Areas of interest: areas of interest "Sport and cultural"
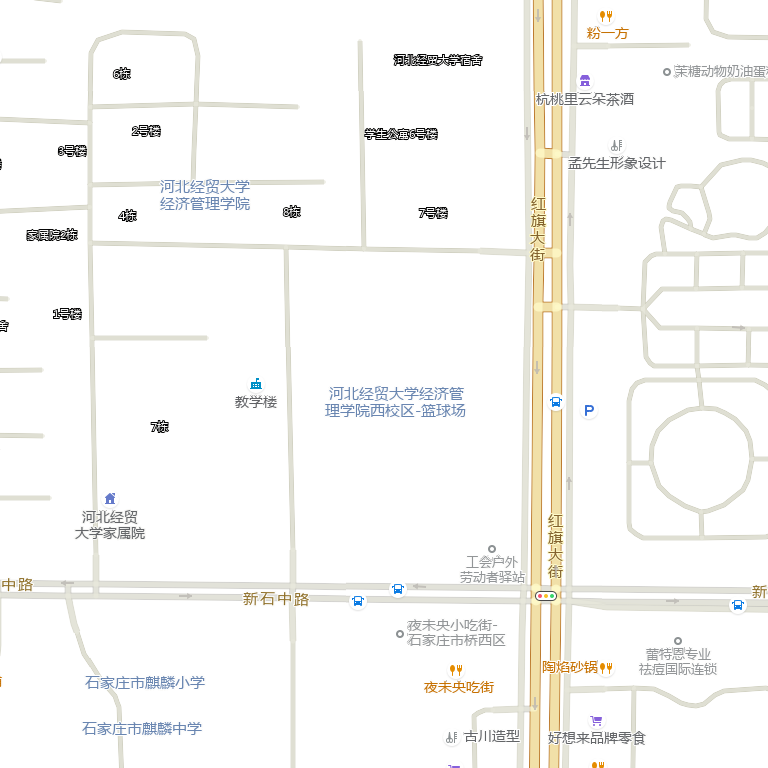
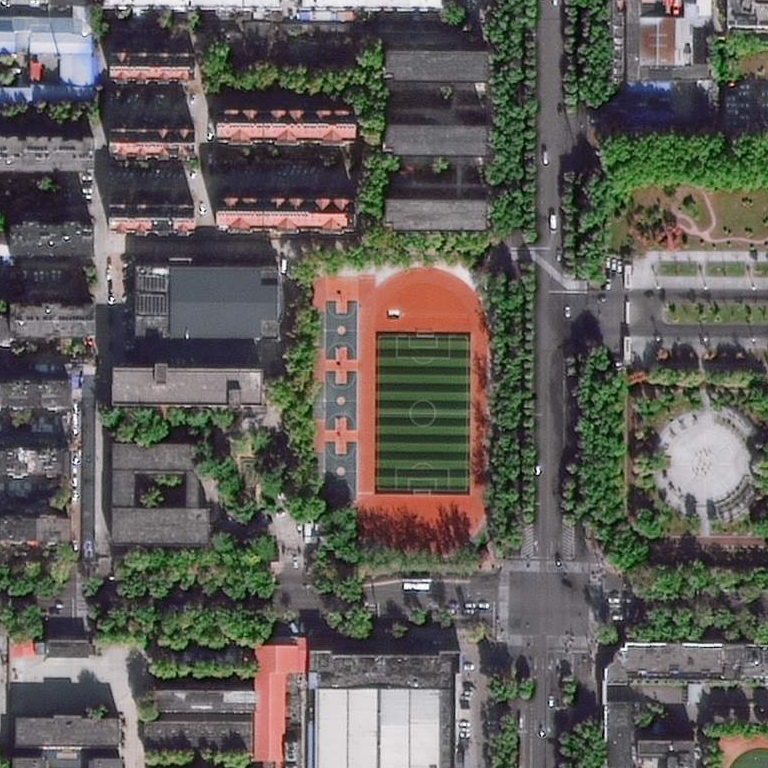